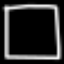
Label: square